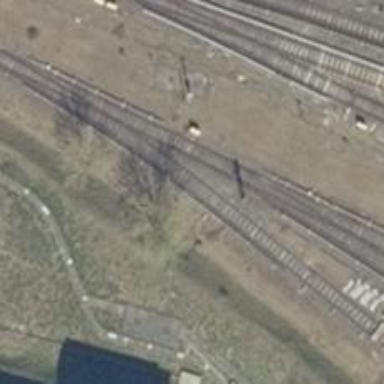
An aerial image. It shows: Yard area with electrified rail tracks.